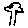
Label: tree